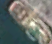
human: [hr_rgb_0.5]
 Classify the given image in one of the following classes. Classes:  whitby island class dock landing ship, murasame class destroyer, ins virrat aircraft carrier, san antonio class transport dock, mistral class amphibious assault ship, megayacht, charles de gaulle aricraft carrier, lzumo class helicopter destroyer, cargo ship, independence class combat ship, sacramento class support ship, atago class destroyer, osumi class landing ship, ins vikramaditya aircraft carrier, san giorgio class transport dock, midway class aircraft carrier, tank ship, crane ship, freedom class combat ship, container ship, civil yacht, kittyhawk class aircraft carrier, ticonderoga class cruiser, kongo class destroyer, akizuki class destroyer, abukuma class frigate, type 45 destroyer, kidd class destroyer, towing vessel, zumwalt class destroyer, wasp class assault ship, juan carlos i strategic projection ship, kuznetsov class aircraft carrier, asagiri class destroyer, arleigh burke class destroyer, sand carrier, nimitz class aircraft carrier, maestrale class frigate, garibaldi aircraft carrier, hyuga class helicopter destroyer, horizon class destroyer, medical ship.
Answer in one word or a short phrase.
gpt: Towing vessel